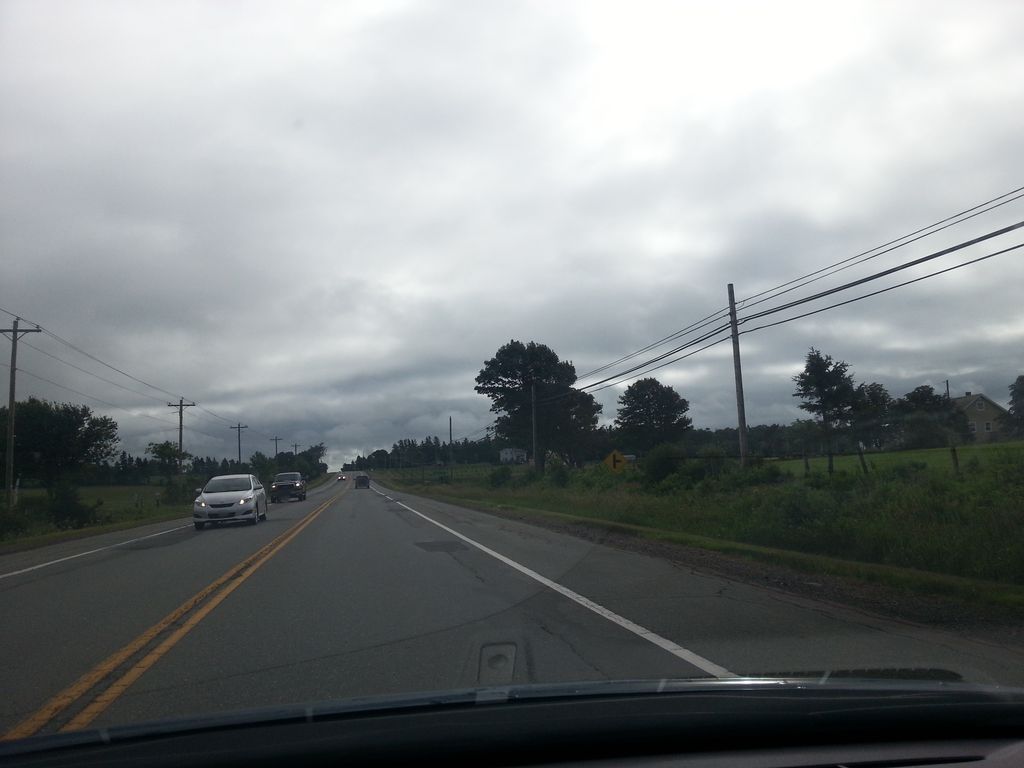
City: charlottetown